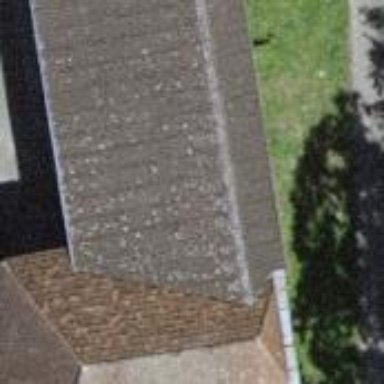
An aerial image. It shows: Rural barn.